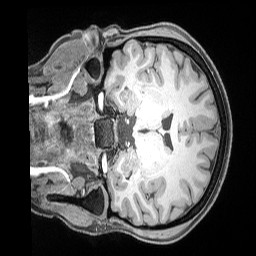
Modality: T1w
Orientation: coronal
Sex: female
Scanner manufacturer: siemens
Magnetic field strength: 3 T
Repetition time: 2.53 s
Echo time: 0.00169 s